Question: I am getting the error you see in the photo when I import the SKPSMTPMessage library:

The point is that I have no idea what it means. I have done a clean, I have added the files under the Compile Sources, and I have added the CFNetwork framework. Any idea what it means??
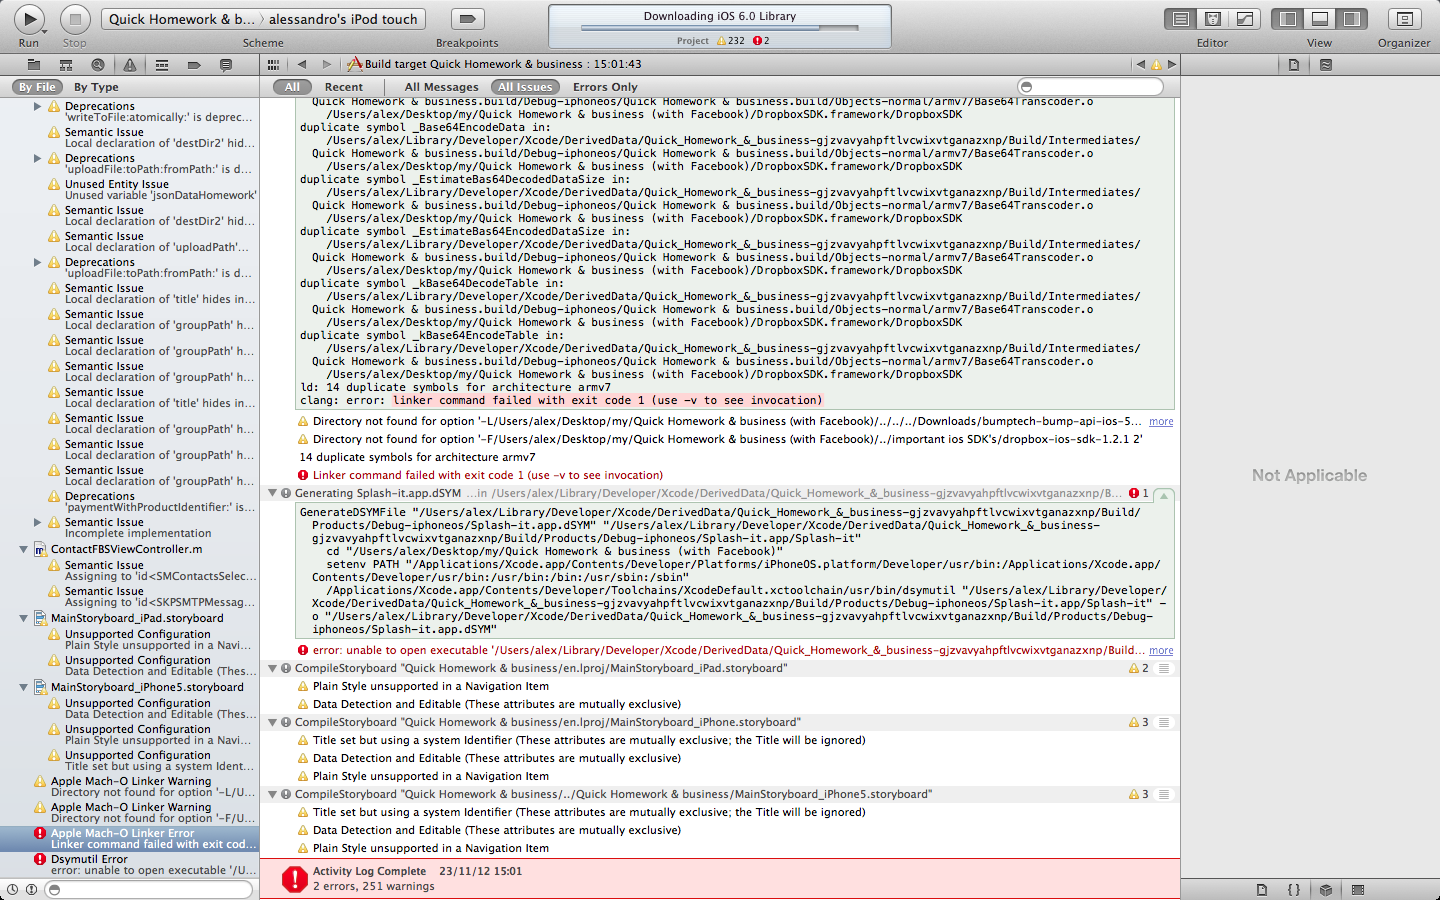
Answer: You're getting all sorts of "duplicate symbol errors" getting spewed because the same symbols are defined in both a file you're including ("'Base64Transcoder.m'") and a SDK you are including (the DropBox SDK). So the compiler doesn't know which symbol you really want to use at run time.
I recommend "'Base64Transcoder.m'" from your project, at least temporarily, to see if all those duplicate symbol errors go away.